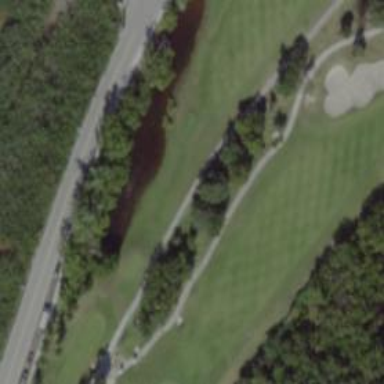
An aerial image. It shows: Path for golf carts.